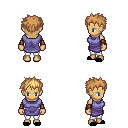
a pixel art fantasy rpg character, female body template, human, tanned skin, chain tabard jacket, white pants, light blonde bedhead hairstyle, cloth bracers, black slippers, four views (front, back, left, right), 2x2 character sprite sheet, small pixel art, hard edges, no anti-aliasing